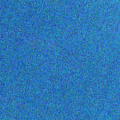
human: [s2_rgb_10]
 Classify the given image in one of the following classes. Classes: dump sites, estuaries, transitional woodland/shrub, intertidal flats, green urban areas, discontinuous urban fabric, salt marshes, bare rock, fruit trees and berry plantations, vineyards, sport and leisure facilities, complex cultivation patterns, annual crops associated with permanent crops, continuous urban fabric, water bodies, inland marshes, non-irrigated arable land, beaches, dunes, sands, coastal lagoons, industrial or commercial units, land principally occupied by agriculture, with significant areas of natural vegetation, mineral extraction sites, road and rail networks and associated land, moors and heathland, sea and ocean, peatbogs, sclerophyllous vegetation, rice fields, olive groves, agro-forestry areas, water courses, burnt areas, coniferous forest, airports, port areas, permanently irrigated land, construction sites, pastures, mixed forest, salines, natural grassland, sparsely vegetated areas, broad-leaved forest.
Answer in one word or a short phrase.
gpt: sea and ocean